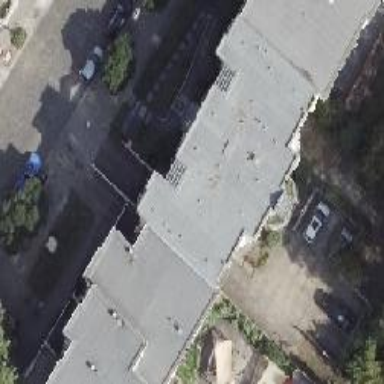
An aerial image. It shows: The building has flat roof and consists of apartments.